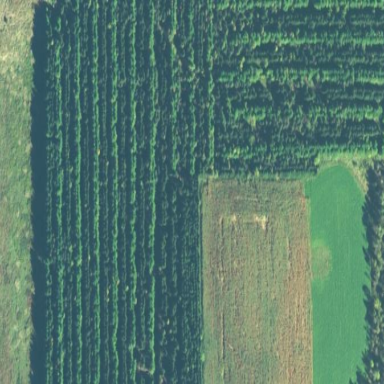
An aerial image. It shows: Evergreen needle-leaved forest with plantation.